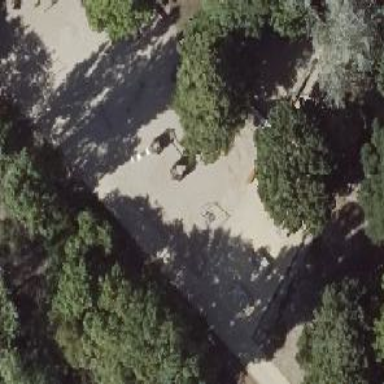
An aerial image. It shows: Playground with basket swing.